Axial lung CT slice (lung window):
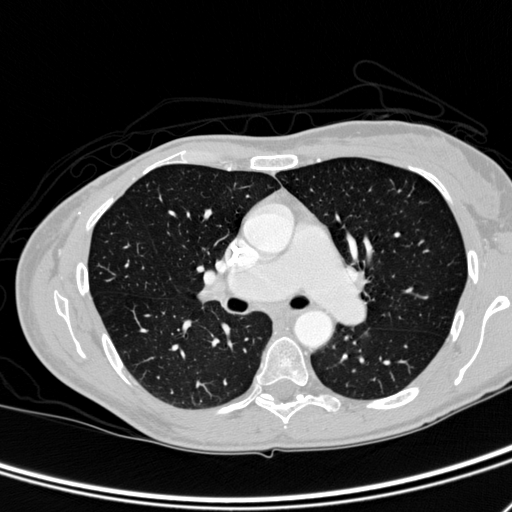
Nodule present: no